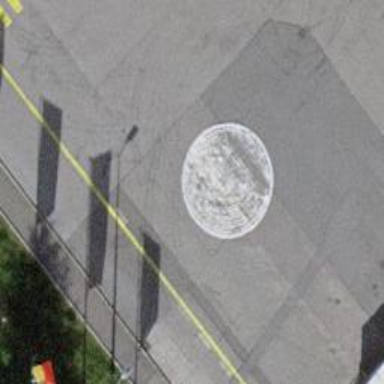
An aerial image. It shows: Mini roundabout on the road.